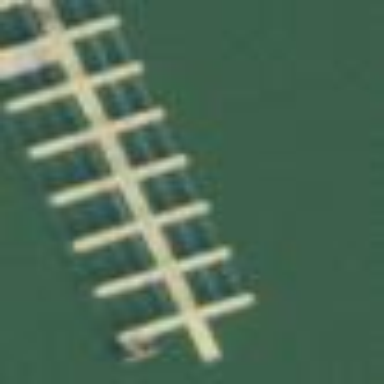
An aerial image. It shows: Dock by the waterway.